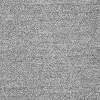
Atmospheric dust classification: dusty